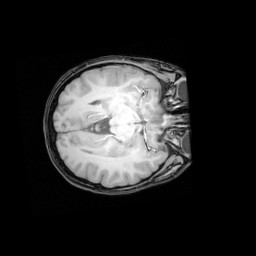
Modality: T1w
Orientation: axial
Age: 19
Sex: female
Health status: healthy
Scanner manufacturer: philips
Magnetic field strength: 3 T
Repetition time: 0.012 s
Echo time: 0.0037 s